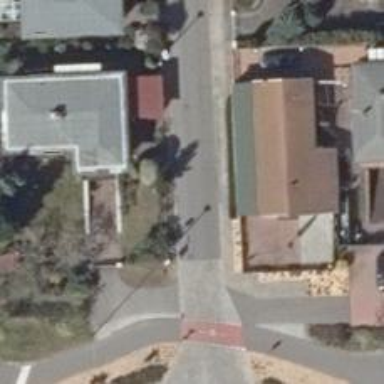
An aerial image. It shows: Residential road with asphalt surface and sidewalk.